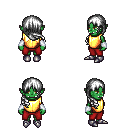
a pixel art fantasy rpg character, female body template, orc, green skin, gold chest armor, red pants, white right-swept hairstyle, white cloth bracers, metal boots, four views (front, back, left, right), 2x2 character sprite sheet, small pixel art, hard edges, no anti-aliasing